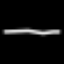
Label: line